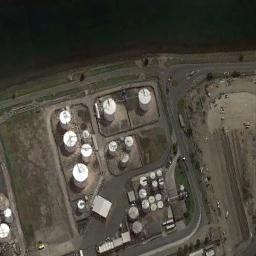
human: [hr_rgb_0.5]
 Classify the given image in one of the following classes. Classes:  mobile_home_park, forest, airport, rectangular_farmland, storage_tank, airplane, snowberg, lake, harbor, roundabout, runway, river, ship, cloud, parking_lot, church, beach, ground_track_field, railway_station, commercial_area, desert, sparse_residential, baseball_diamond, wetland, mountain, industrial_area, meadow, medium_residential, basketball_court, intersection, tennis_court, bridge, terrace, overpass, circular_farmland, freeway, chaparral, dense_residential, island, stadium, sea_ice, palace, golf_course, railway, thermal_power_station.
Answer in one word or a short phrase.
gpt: storage_tank